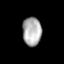
Tissue: lung
Cell type: Epithelial cells
Senescence score: 0.2186
Nuclear area (px): 535
Mean DAPI intensity: 172.092